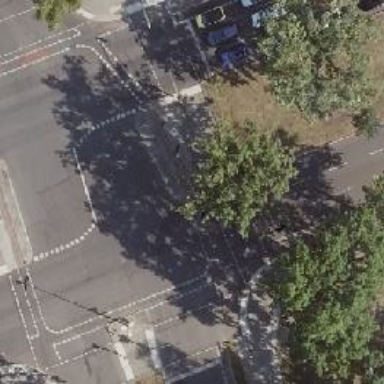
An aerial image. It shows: Traffic island.